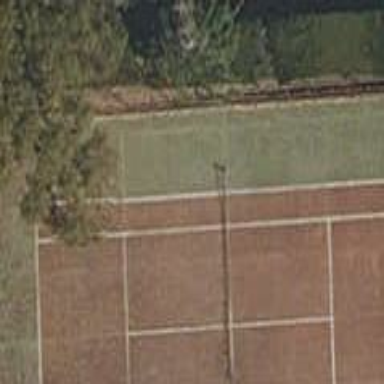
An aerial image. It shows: Tennis court on pitch.